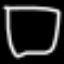
Label: square